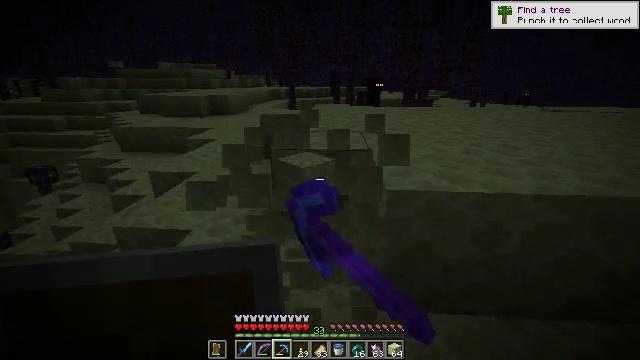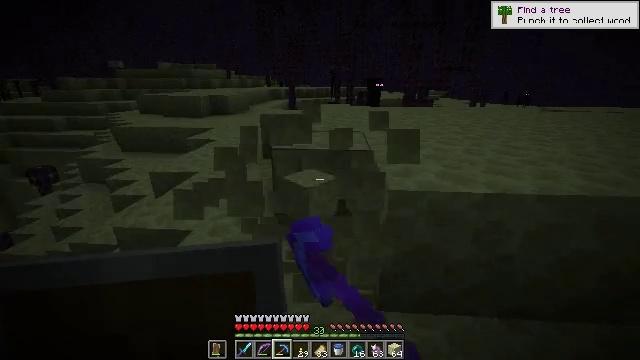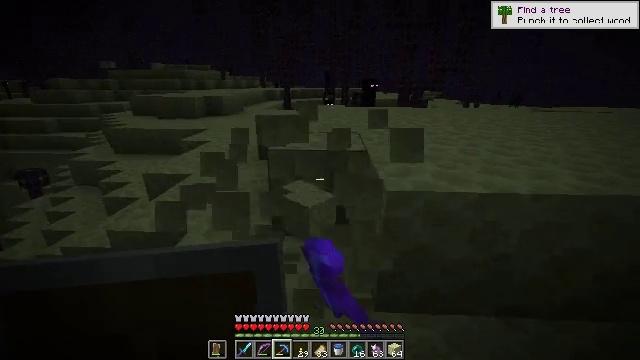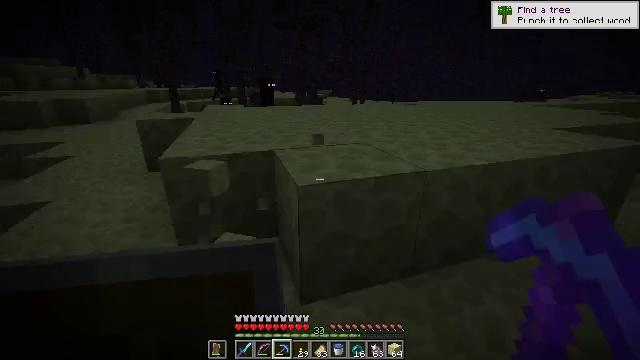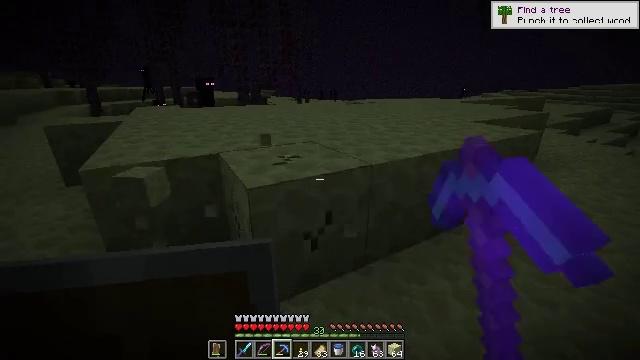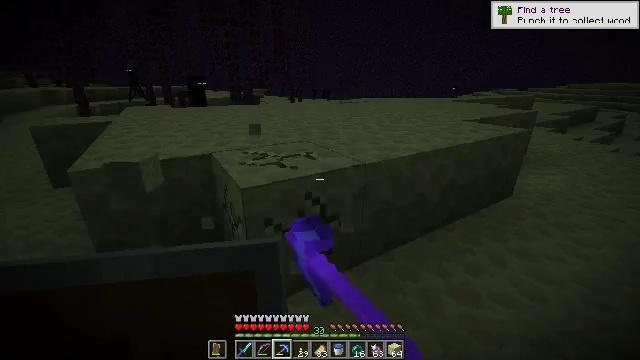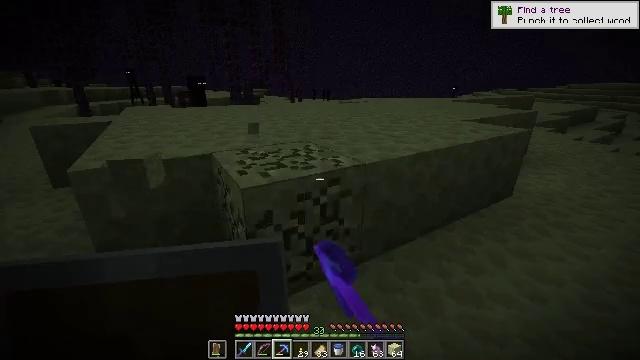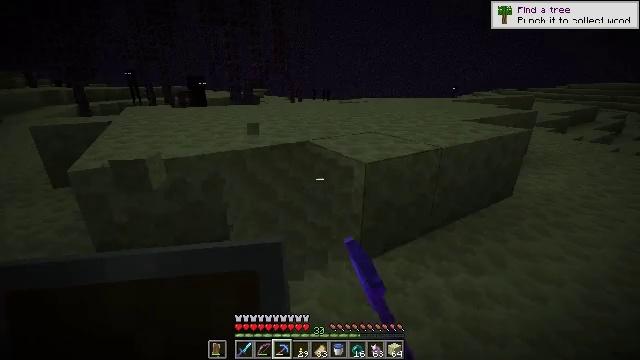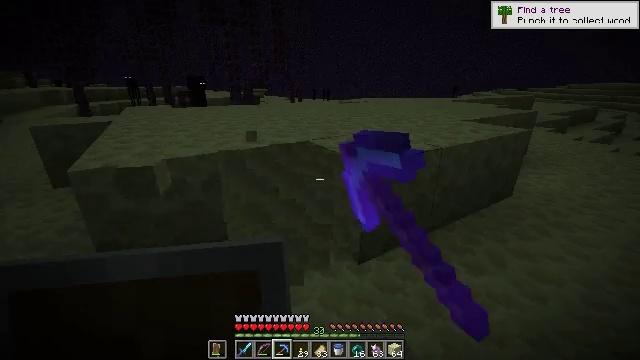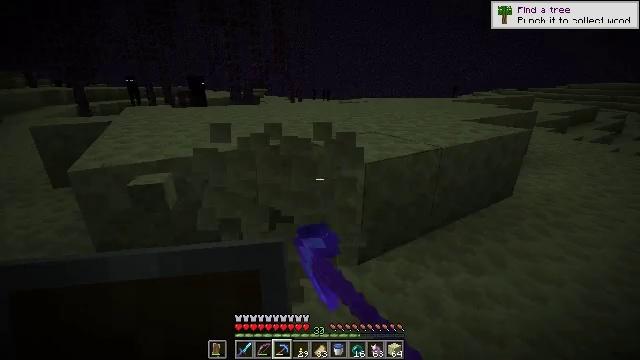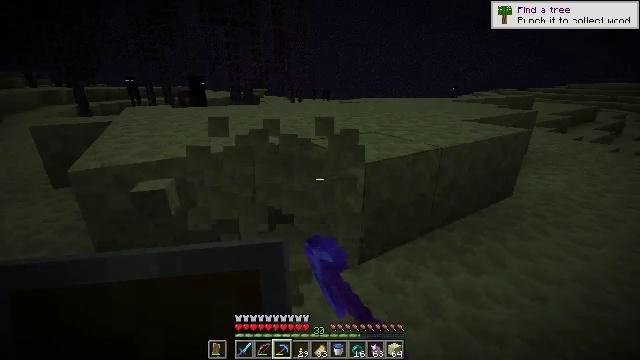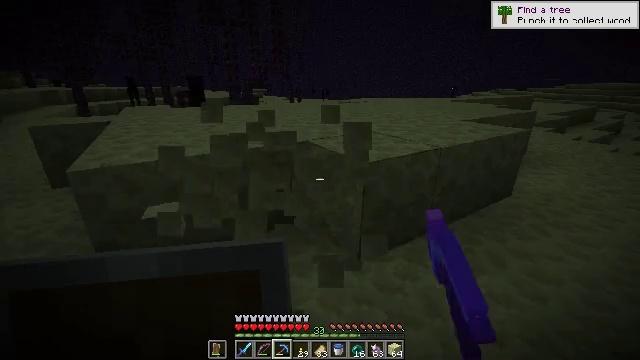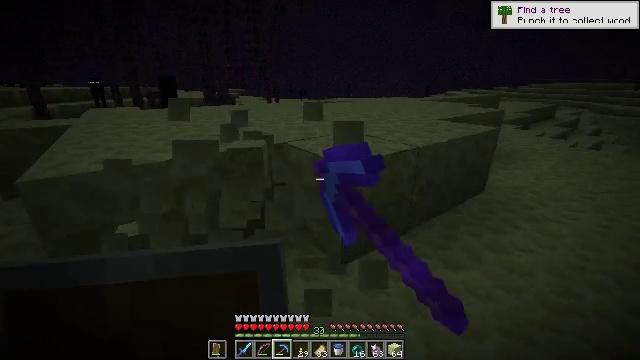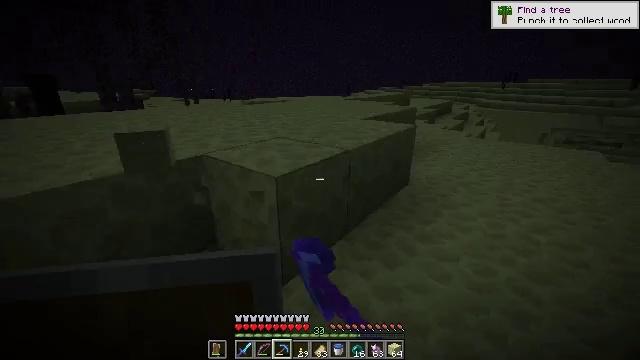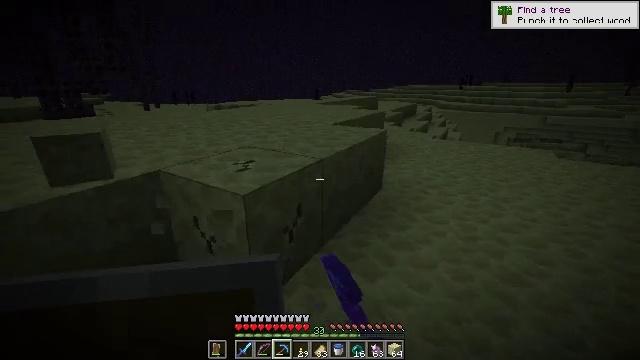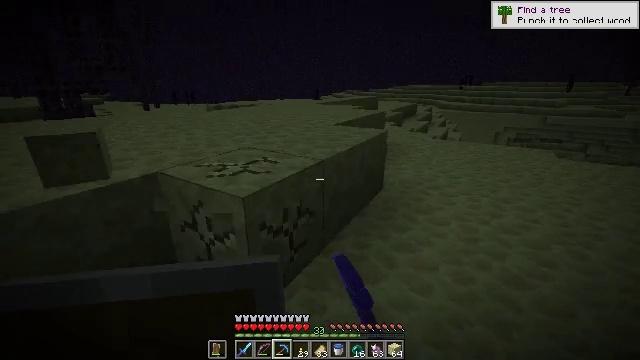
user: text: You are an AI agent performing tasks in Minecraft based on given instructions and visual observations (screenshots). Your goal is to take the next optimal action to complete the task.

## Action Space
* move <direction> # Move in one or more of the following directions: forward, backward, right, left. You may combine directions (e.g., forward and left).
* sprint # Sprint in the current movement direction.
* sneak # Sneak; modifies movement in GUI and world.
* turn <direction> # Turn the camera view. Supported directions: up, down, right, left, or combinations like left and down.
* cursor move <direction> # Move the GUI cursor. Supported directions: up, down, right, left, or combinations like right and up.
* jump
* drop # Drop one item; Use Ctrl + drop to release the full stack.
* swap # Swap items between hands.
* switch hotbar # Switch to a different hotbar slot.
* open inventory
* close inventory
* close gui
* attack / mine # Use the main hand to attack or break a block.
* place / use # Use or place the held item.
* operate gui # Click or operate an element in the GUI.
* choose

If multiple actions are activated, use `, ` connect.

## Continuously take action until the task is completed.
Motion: motion action
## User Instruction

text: Mine the end stone in the End dimension.
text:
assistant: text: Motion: attack / mine
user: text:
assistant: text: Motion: turn right, attack / mine
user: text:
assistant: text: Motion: turn right, attack / mine
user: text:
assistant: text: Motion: turn right, attack / mine
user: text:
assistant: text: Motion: turn right, attack / mine
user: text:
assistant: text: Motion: attack / mine
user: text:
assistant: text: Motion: attack / mine
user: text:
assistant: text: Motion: attack / mine
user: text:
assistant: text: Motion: attack / mine
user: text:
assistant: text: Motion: attack / mine
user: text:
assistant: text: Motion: attack / mine
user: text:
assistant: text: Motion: move forward, turn right, attack / mine
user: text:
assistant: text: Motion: move forward, turn right, attack / mine
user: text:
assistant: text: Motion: move forward, turn right, attack / mine
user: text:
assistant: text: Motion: move forward, attack / mine
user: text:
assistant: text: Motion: move forward, attack / mine
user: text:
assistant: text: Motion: attack / mine
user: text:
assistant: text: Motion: attack / mine
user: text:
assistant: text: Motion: attack / mine
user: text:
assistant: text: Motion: attack / mine
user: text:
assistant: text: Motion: attack / mine
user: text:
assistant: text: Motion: attack / mine
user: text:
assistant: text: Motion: turn right, attack / mine
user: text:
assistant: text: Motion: move forward, attack / mine
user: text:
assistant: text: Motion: move forward, attack / mine
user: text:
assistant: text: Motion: move forward, attack / mine
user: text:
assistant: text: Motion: turn right, attack / mine
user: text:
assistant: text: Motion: turn right, attack / mine
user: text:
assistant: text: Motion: attack / mine
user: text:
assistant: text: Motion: attack / mine